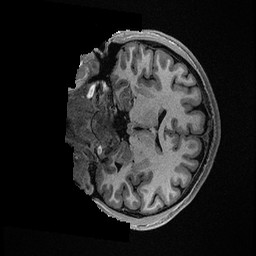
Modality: T1w
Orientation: coronal
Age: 22
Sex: male
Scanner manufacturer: ge
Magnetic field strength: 3 T
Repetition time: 0.006952 s
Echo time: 0.00292 s